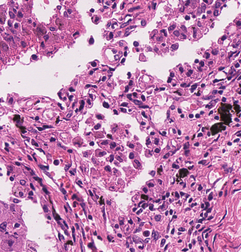
Tumor epithelial tissue: yes
Tumor-associated stroma tissue: yes
Normal tissue: no